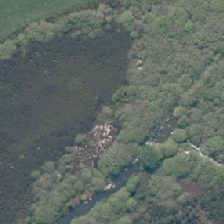
Land cover: herbaceous_freshwater_vege